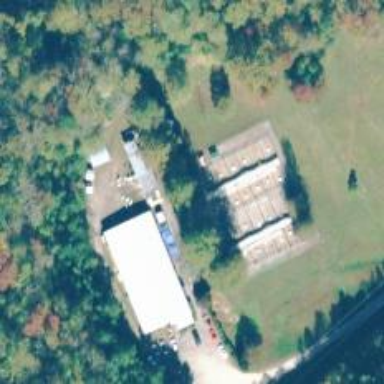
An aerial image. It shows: Animal shelter.